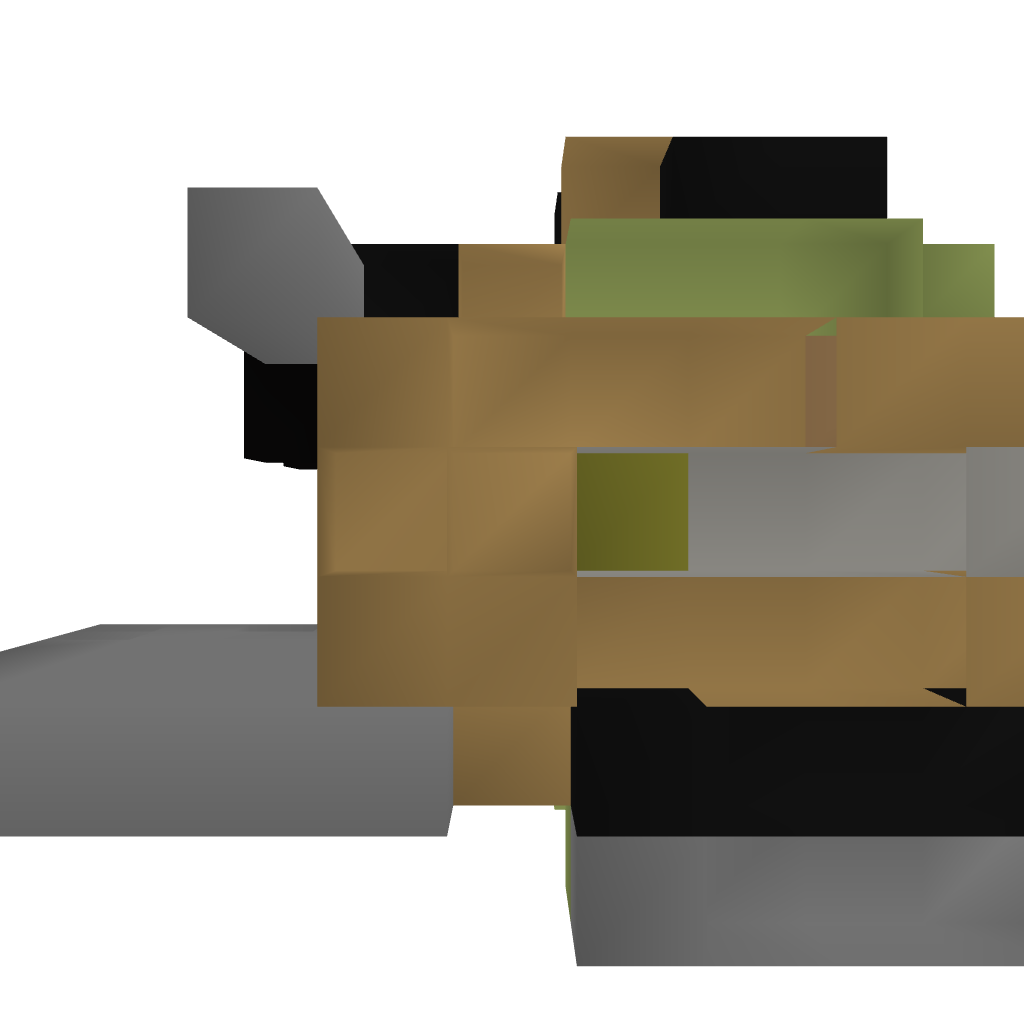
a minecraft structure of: Compact Enchanting Room